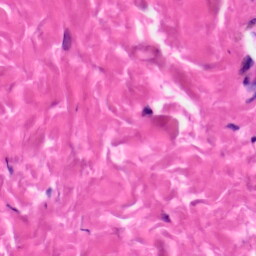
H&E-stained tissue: Skin